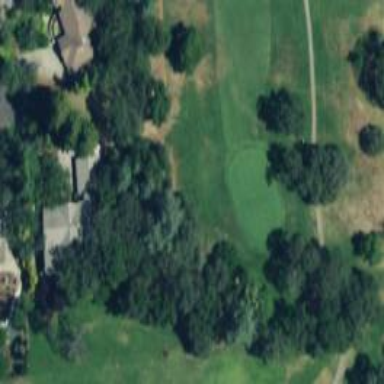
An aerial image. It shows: View of golf hole.